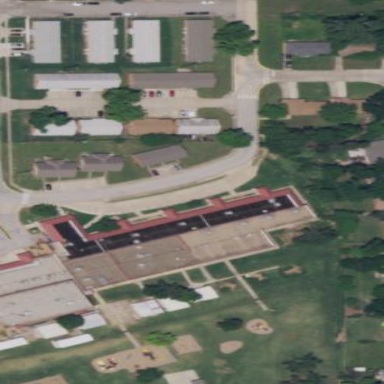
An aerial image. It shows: School building.